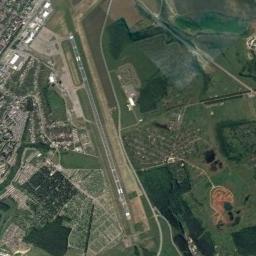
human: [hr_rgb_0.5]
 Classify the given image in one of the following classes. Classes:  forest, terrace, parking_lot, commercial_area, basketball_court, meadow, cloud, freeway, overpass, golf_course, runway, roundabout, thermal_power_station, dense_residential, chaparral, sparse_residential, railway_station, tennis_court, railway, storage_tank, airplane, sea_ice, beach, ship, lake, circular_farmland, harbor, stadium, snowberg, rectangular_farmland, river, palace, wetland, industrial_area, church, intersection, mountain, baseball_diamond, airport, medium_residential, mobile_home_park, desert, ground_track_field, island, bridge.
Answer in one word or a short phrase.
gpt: airport